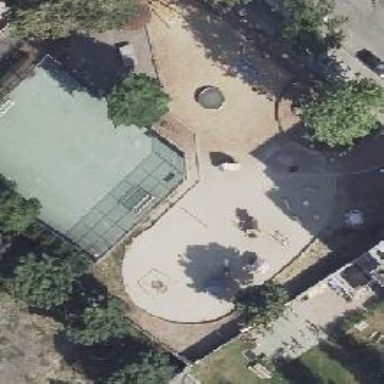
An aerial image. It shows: Playground structure.